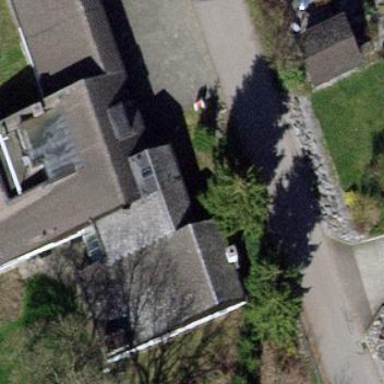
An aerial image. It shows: Gabled roof house.